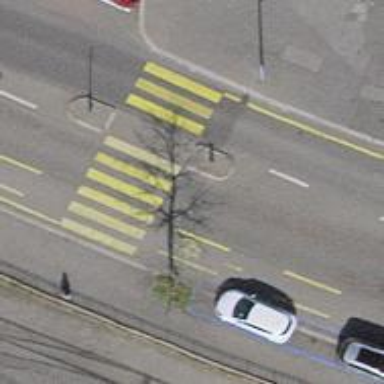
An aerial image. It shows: Marked crossing with pedestrian island.